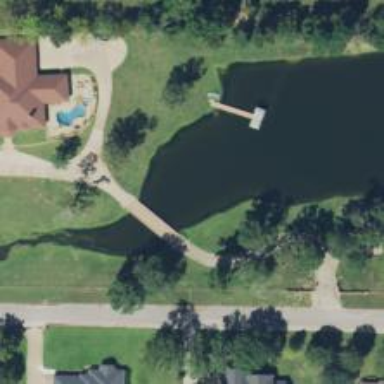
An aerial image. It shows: Driveway that functions as bridge.